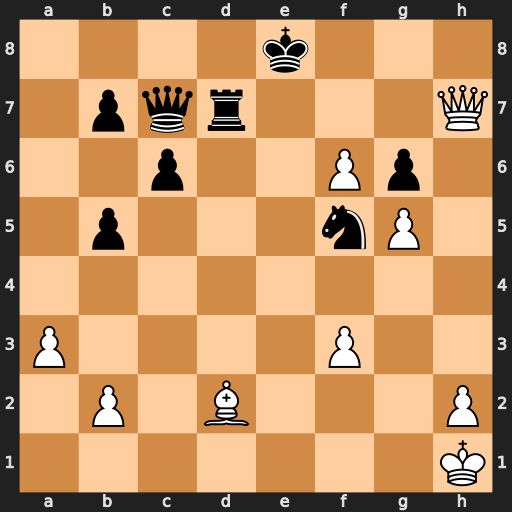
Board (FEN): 4k3/1pqr3Q/2p2Pp1/1p3nP1/8/P4P2/1P1B3P/7K
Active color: w
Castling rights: -
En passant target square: -
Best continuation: Qg8#